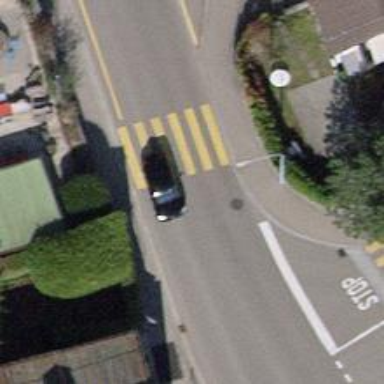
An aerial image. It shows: Marked crossing with zebra stripes on the road.